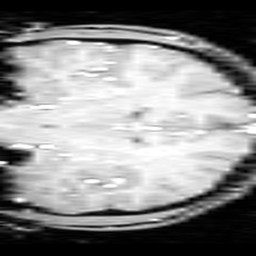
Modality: inplaneT1
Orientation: coronal
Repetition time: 0.2 s
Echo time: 0.0036 s